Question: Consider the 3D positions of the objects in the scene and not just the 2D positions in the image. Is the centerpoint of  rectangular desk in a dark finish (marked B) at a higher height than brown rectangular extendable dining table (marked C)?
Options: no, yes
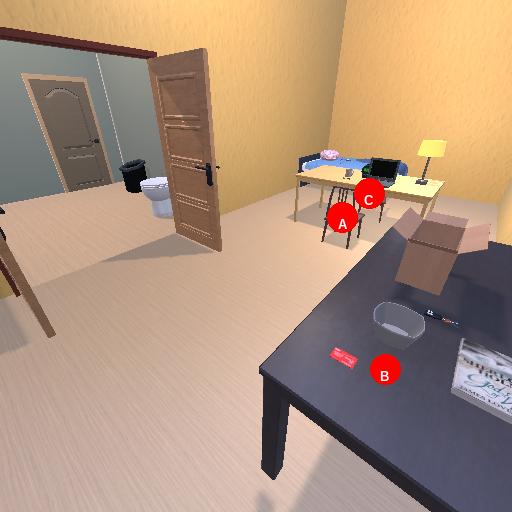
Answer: no